Field crop: maize
Growth stage: 2
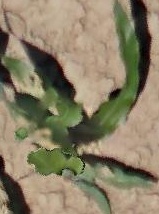
Species: maize